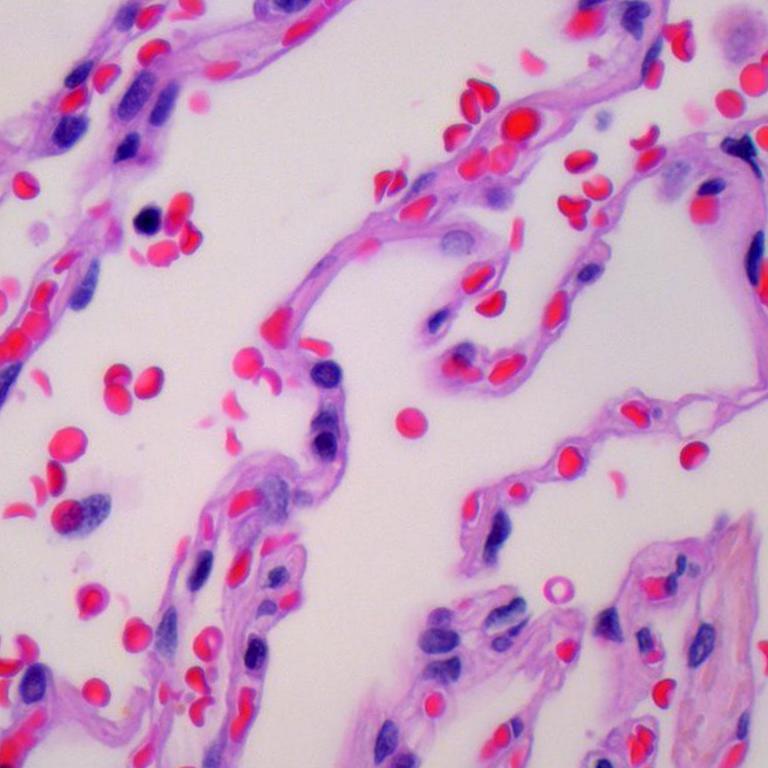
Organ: lung
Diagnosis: benign